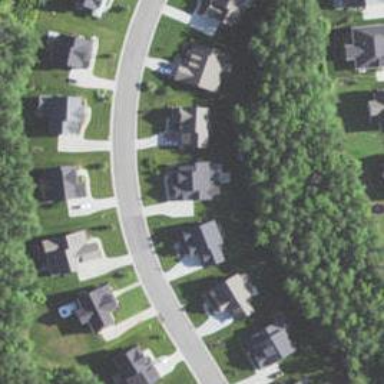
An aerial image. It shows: Charming neighbourhood.